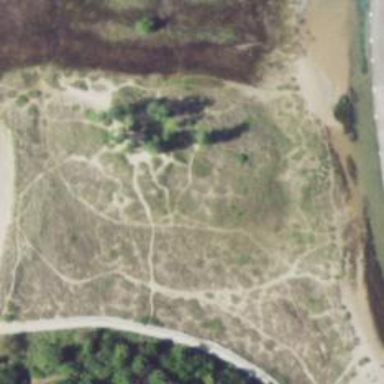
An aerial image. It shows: Excellent visible footway trail.